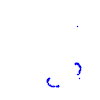
Particle: proton